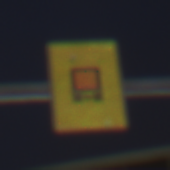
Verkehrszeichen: KennzeichnungspflichtigeFahrzeugeGefaehrlicheGueterOhnePfeilsymbol
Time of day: Night
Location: Outdoor (Urban)
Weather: PartlyCloudy
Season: NotSpecified
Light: Artificial